Question: so I am writing this app that has colorful navigationbars and the font of the title in that bars and the font of the UIBarButtonItems should be white and in a specific font. I used these 2 lines to accomplish that in the AppDelegate..
'''
UINavigationBar.appearance().titleTextAttributes = [NSFontAttributeName : UIFont(name: "SourceSansPro-Regular", size: 22), NSForegroundColorAttributeName : UIColor.whiteColor()]
UIBarButtonItem.appearance().setTitleTextAttributes([NSFontAttributeName : UIFont(name: "SourceSansPro-Regular", size: 22), NSForegroundColorAttributeName : UIColor.whiteColor()], forState: .Normal)
'''
But with Xcode 6.1 I get an error in each of these lines and I really don't know, what in means..

The text attributes are [NSObject: AnyObject]?. That's exactly what I wrote down.. Does anybody has a solution for this?
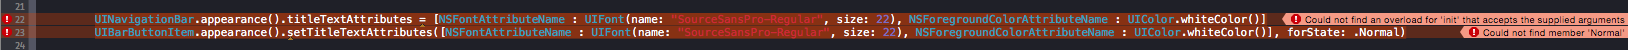
Answer: I think the problem is because they've changed 'UIFont''s initializer in 6.1 so it can return 'nil'. That is correct behavior because if you enter wrong font name there is no way to instantiate 'UIFont'. In this case your dictionary becomes '[NSObject: AnyObject?]' which is not the same with '[NSObject: AnyObject]'. You can first initialize fonts and then you can use 'if let' syntax. Here is how to do this
'''
let font = UIFont(name: "SourceSansPro-Regular", size: 22)
if let font = font {
UINavigationBar.appearance().titleTextAttributes = [NSFontAttributeName : font, NSForegroundColorAttributeName : UIColor.whiteColor()]
}
'''
Or if you sure the font object is not gonna be 'nil' you can use implicitly unwrapped optional syntax. In this case you are taking the risk of runtime crash. Here is how to do it.
'''
UINavigationBar.appearance().titleTextAttributes = [NSFontAttributeName : UIFont(name: "SourceSansPro-Regular", size: 22)!, NSForegroundColorAttributeName : UIColor.whiteColor()]
'''